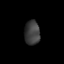
Tissue: lung
Cell type: T cells
Senescence score: 0.169
Nuclear area (px): 368
Mean DAPI intensity: 61.101